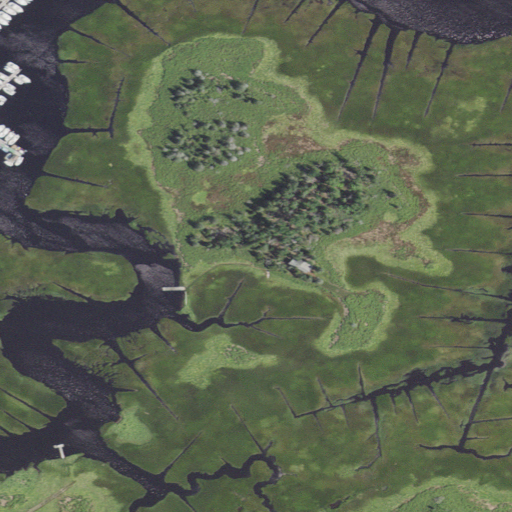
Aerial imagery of island in Massachusetts named Wood Island containing herbaceous wetlands, open water, grassland, barren land, shrub, and medium intensity development